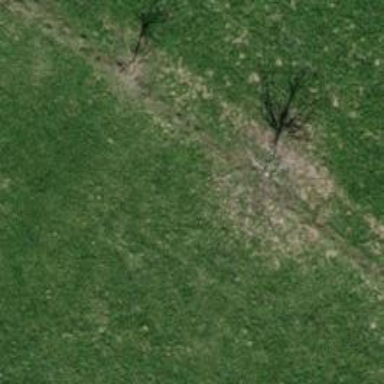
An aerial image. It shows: Broadleaved tree in natural setting.